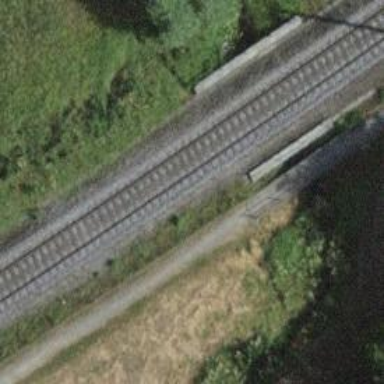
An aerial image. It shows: Path on metal bridge.